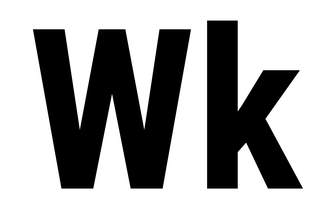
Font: Roboto_Condensed_Bold